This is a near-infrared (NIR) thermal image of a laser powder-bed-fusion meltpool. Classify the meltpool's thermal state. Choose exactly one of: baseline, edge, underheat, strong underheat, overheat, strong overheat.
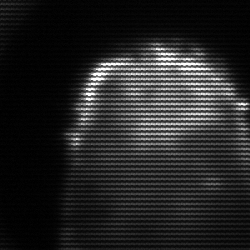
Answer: strong underheat